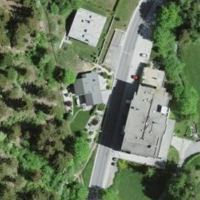
EUNIS habitat code: 55
Species observed at this site:
Salvia pratensis